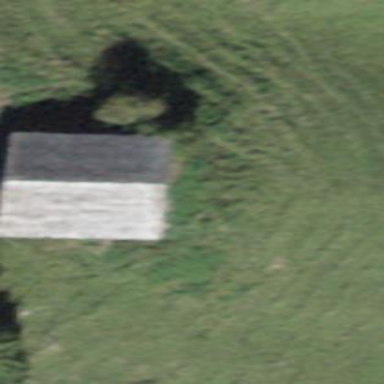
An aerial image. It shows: Rural barn.